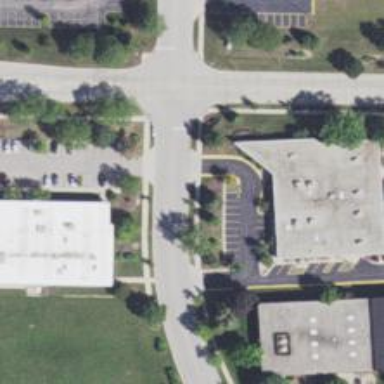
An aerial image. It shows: Commercial building.